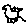
Label: bird